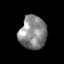
Tissue: skin
Cell type: Myeloid cells
Senescence score: 0.2746
Nuclear area (px): 882
Mean DAPI intensity: 135.935